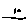
Label: moon